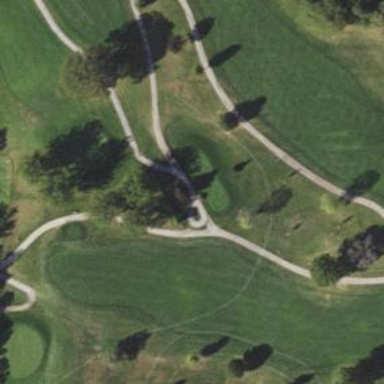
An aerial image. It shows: Path designated for golf carts.